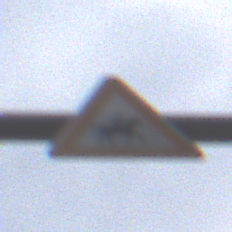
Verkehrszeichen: ReiterLinks
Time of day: MorningAfternoon
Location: Outdoor (Nature)
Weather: Overcast
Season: NotSpecified
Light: Natural